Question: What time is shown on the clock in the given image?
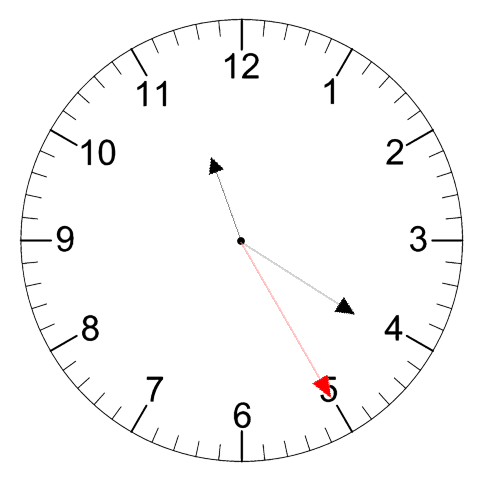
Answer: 11:20:25